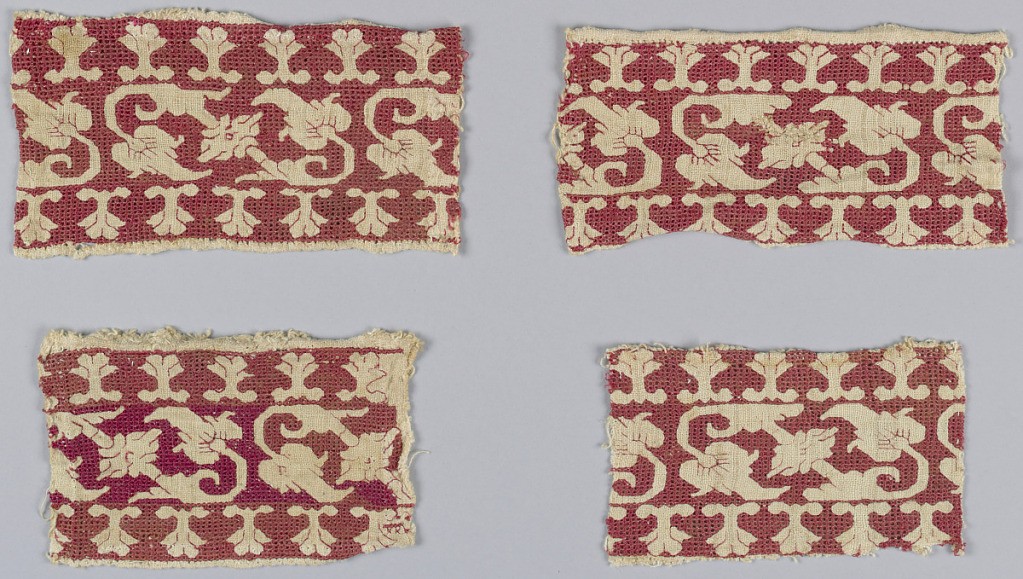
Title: Band
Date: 17th century
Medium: linen, silk Technique: stem stitches tightly pulled to create openwork in plain weave; warps and wefts in groups of three
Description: Four fragments of a band with a repeating pattern of a curved vine in reserve on a natural colored ground with a red embroidered background.